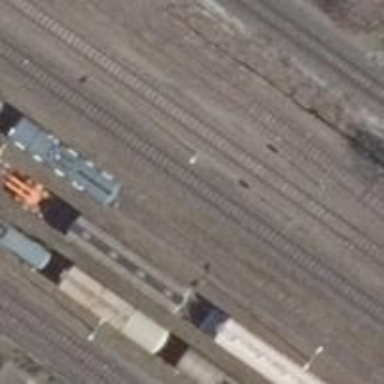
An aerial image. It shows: Rail spur service.